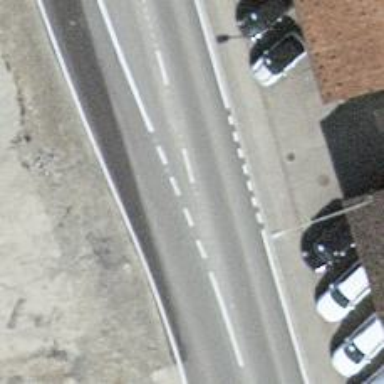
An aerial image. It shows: Secondary road with asphalt surface and no sidewalk.